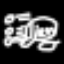
Label: line